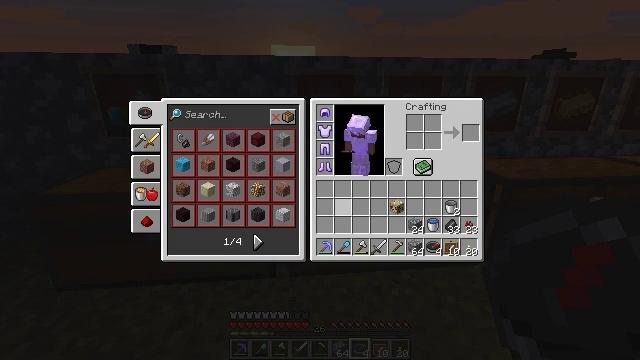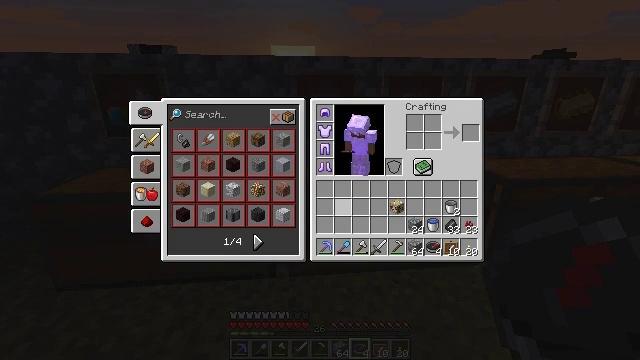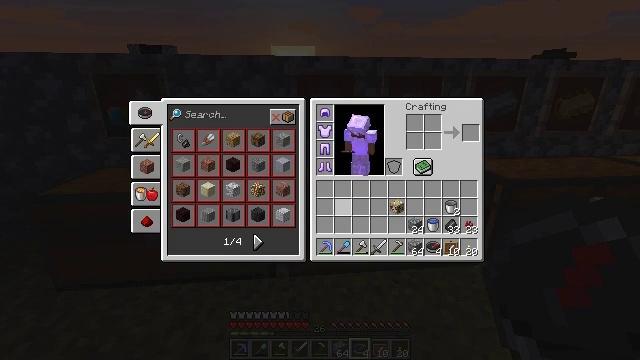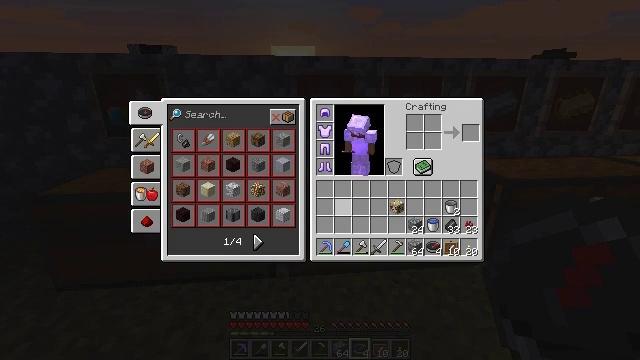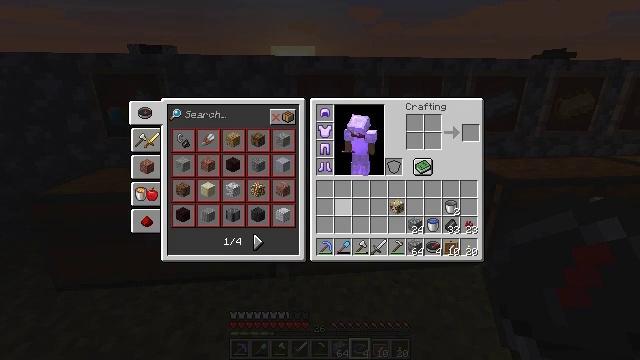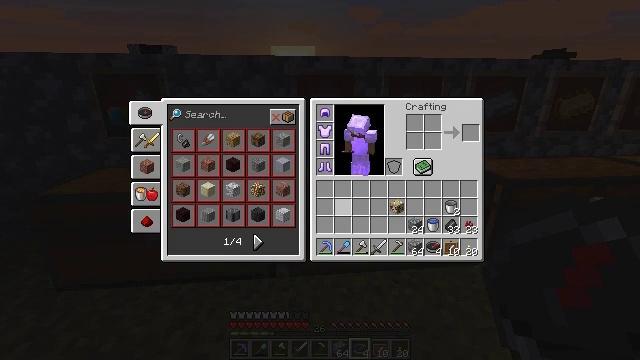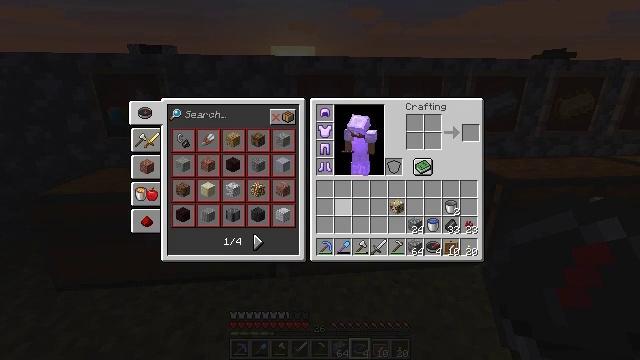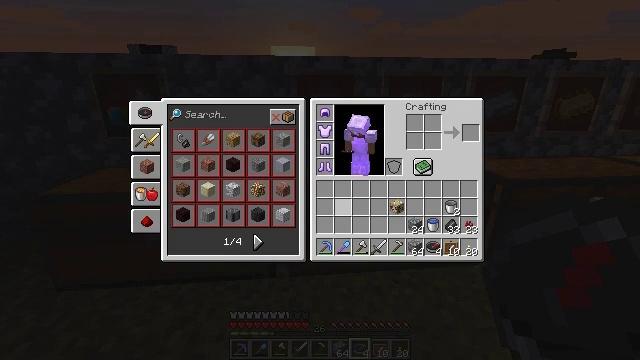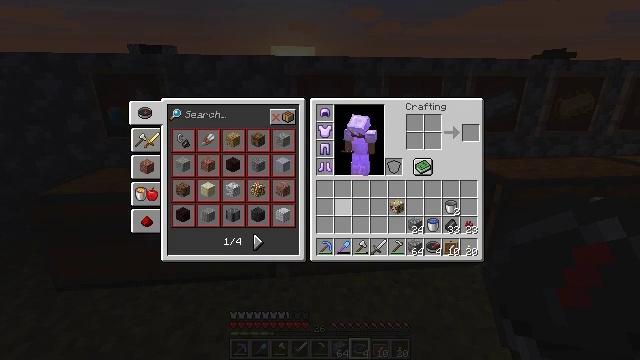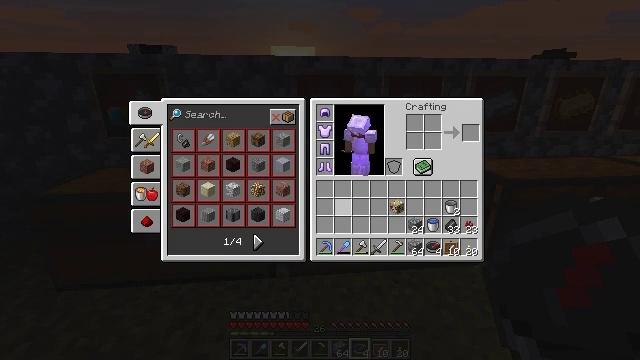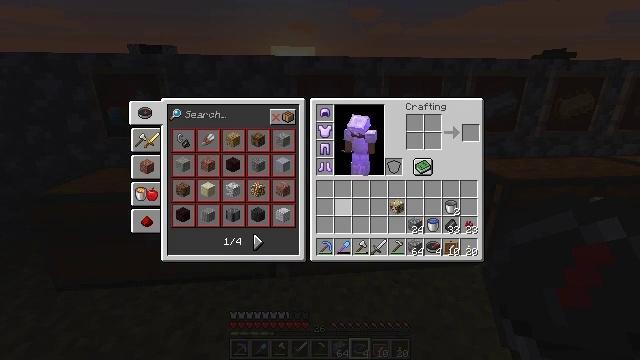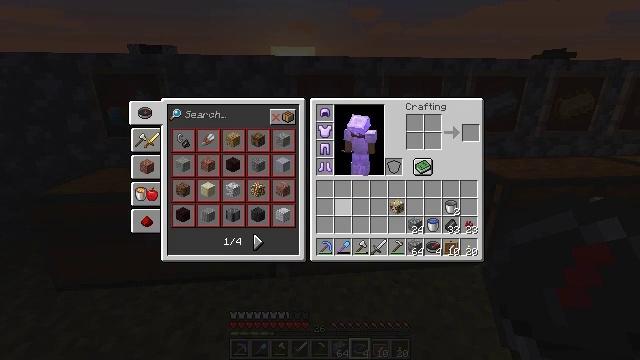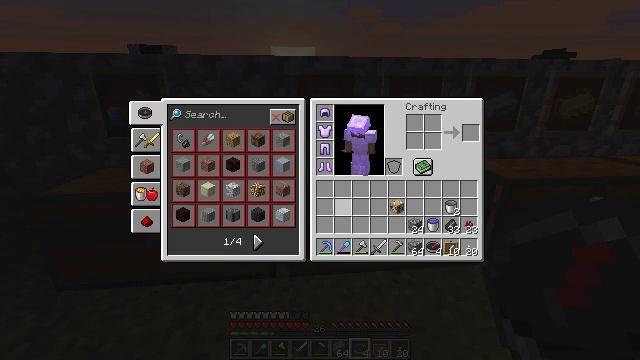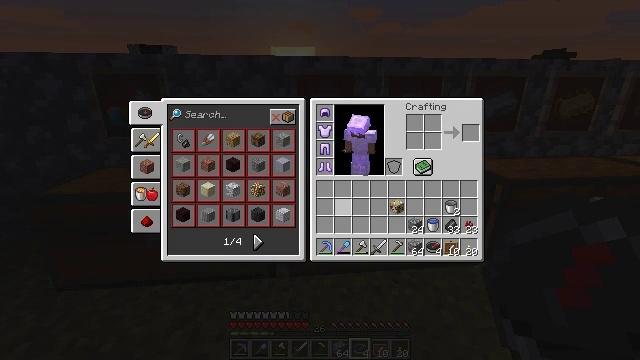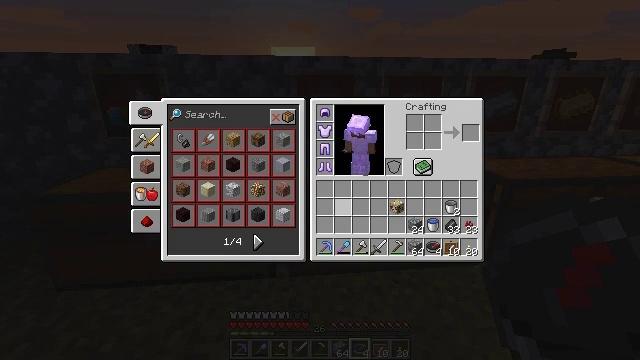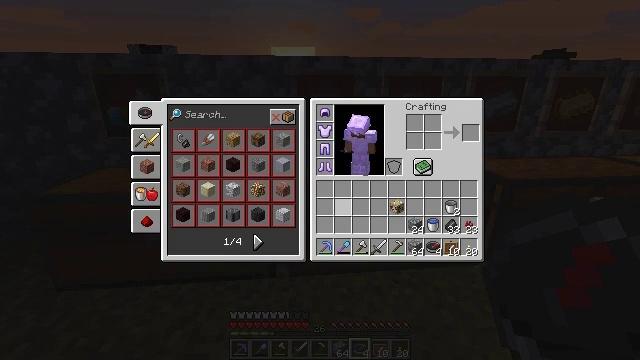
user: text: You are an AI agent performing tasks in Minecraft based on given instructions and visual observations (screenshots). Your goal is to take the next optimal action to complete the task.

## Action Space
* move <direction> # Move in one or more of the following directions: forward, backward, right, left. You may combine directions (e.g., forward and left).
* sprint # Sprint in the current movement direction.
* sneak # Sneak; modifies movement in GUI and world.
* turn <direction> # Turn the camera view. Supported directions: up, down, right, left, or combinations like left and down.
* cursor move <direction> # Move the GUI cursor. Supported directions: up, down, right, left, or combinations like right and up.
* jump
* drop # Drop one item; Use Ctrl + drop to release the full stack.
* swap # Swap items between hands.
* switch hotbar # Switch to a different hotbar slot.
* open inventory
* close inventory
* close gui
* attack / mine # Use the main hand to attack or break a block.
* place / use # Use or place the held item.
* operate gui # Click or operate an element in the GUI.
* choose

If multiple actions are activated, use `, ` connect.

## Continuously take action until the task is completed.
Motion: motion action
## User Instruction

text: Destroy the acacia wall sign for reuse.
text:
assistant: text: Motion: no_op
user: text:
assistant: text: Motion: no_op
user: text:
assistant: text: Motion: no_op
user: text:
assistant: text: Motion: no_op
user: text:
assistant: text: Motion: no_op
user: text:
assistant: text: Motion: no_op
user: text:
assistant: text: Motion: no_op
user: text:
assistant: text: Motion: no_op
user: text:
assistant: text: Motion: no_op
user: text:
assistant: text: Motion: no_op
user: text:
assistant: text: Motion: no_op
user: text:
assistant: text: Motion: no_op
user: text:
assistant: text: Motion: no_op
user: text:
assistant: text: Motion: no_op
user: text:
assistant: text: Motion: no_op
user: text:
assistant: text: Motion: no_op
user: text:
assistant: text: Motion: no_op
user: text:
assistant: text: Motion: no_op
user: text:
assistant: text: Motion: no_op
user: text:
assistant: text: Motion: no_op
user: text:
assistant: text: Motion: no_op
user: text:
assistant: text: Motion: no_op
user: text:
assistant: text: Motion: no_op
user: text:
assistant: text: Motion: no_op
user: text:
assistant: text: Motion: no_op
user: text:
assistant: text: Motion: no_op
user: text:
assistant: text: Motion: no_op
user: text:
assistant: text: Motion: no_op
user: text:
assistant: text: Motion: no_op
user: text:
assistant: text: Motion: no_op